Question: As I was browsing through Stack Overflow, I had to flag something to the mods.
While doing so, I saw a wonderfully designed popup and I have shamelessly ported that. :)

Now I would like to have a modal associated with it. I would like to have a generic solution.
My questions are:
1. Can jQuery UI dialog be themed like this easily or shall I go with blockui?
2. Is it illegal to copy this style from Stack Overflow?
Also I didnt see any plugins used by SO for this. Have they implemented their own popup?
Update:
I would like to use jQueryUI dialog as I really would like to implement explode on hide.
'''
hide: "explode"
'''
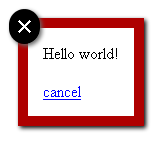
Answer: Did it with jQuery BlockUI. Any better implementations are welcome
---
'''
<html>
<head>
<title>Popup Test</title>
<style type="text/css">
div{
border: none !important;
}
.popup {
-moz-box-shadow: 2px 2px 5px black;
background-color: #FFFFFF;
border: 10px solid #AE0000 !important;
display: none;
padding: 15px;
position: absolute;
z-index: 1;
}
.popup-close {
position: absolute;
}
.popup-close a {
-moz-border-radius: 25px 25px 25px 25px;
-moz-box-shadow: 2px 2px 5px #666666;
background-color: #000000;
color: #FFFFFF;
font-size: 30px;
font-weight: bold;
left: -34px;
padding: 0 7px;
position: relative;
top: -35px;
}
a.popup-actions-cancel {
color:Blue;
}
a:hover.popup-actions-cancel {
text-decoration: underline;
}
</style>
<script type="text/javascript" src="https://www.google.com/jsapi">
</script>
<script type="text/javascript">
google.load("jquery", "1.4.4");
google.load("jqueryui", "1.8.9");
</script>
<script type="text/javascript" src="http://github.com/malsup/blockui/raw/master/jquery.blockUI.js?v2.34"></script>
<script type="text/javascript">
$(document).ready(function () {
$("#showpopup").css("text-decoration", "underline");
$("a").css("cursor", "pointer");
});
$(".popup-hide").live("click", function () {
$.unblockUI();
});
$("#showpopup").live("click", function () {
$.blockUI({ message: $('#popup1') });
});
</script>
</head>
<body>
<div style="padding-left: 20px; padding-top: 20px;">
<a id="showpopup">Click to Block UI</a>
</div>
<div id="popup1" class="popup">
<div class="popup-close popup-hide"><a title="close this popup (or hit Esc)">&times;</a></div>
<div>
Hello world!
</div>
<div class="popup-actions">
<div style="float:left; margin-top:18px;">
<a class="popup-actions-cancel popup-hide">cancel</a>
</div>
</div>
</div>
</body>
</html>
'''